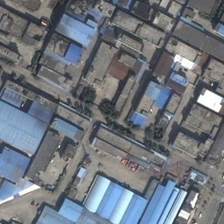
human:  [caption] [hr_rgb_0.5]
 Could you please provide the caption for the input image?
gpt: many buildings are in an industrial area .

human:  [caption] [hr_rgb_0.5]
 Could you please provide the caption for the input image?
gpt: many buildings are in an industrial area .

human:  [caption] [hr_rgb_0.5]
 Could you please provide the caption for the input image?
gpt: many buildings are in an industrial area .

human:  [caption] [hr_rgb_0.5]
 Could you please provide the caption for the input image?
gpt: many buildings are in an industrial area .

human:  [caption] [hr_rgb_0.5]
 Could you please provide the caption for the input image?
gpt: many buildings are in an industrial area .